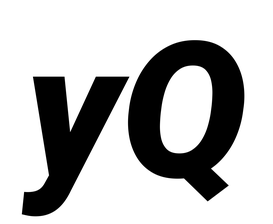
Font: Roboto-Italic_Black_Italic